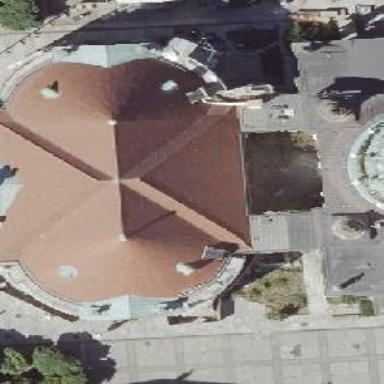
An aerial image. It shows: Historic church of baroque architecture serving as place of worship.